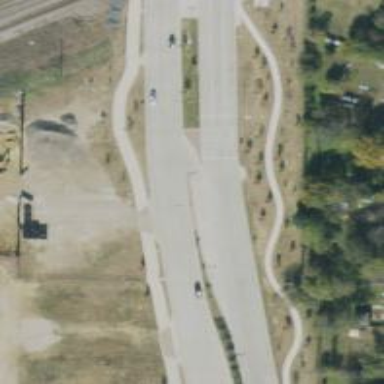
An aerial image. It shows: Secondary link road.